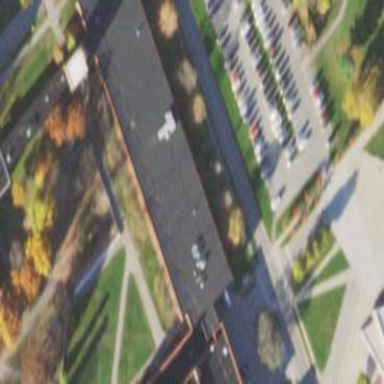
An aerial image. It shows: University building.